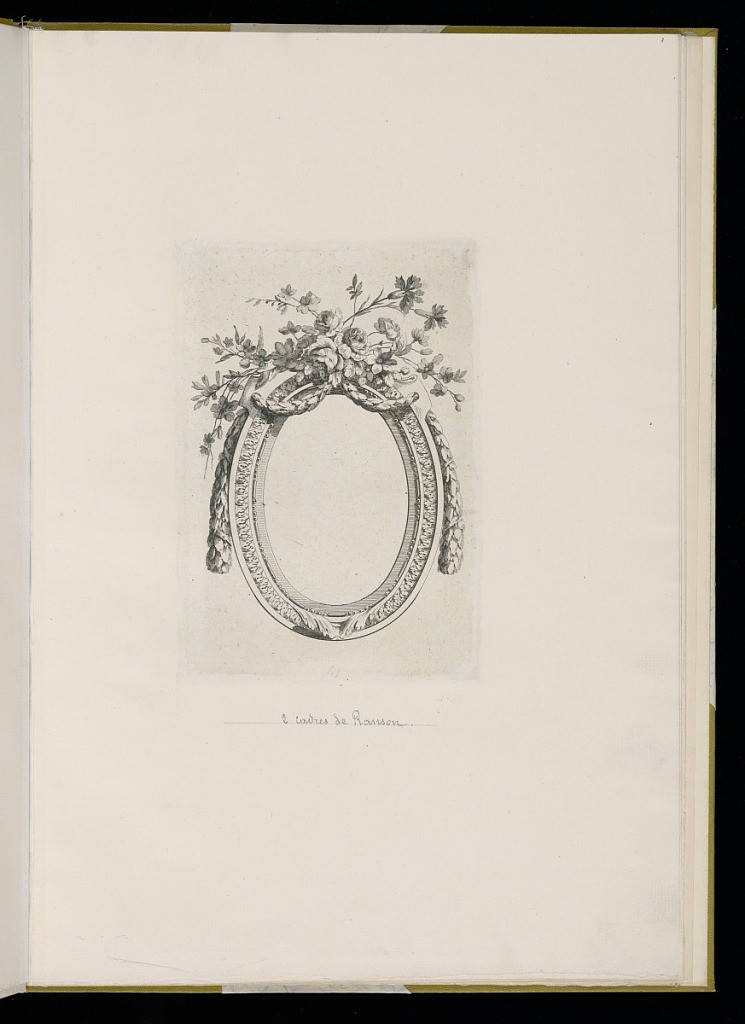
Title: Design for a Frame
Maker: Pierre Ranson, French, 1736–1786
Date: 1778
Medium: Etching on paper
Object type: Album of frames
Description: Design for an oval frame or medallion decorated with acanthus leaf molding, laurel leaf festoon, flowers and foliate branches.